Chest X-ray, AP view. Patient: 27 years old, sex M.
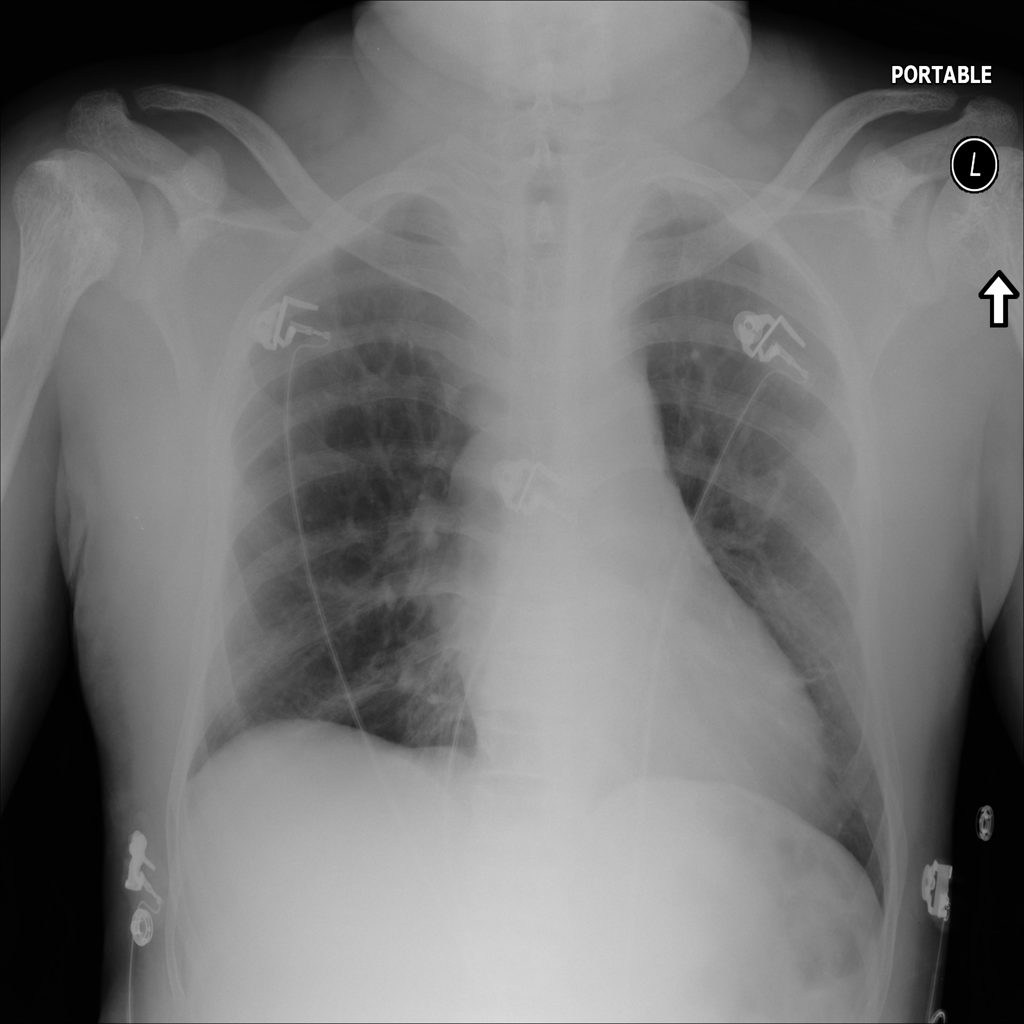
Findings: No Finding